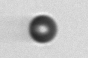
Label: bead